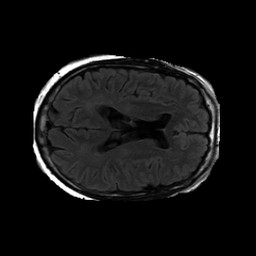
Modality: FLAIR
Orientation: axial
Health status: ill
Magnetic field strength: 3 T